Field crop: maize
Growth stage: 2
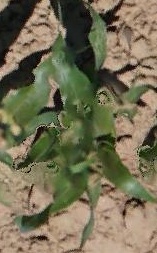
Species: maize